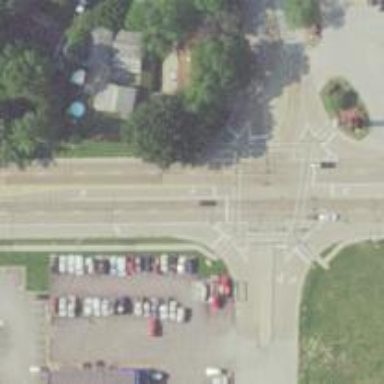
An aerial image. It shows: Asphalt footway with marked crossing lines.